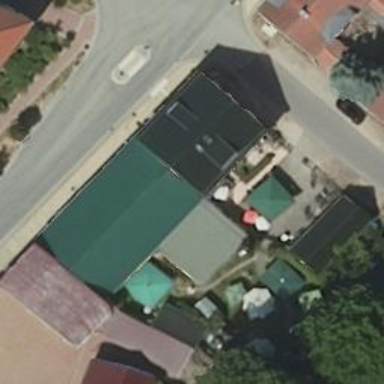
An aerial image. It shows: Restaurant.